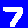
Digit: 7